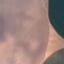
Land use / land cover class: AnnualCrop